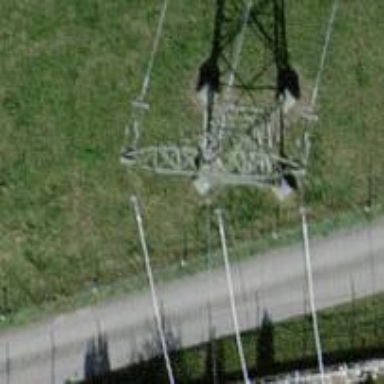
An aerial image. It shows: Three cables of power line.